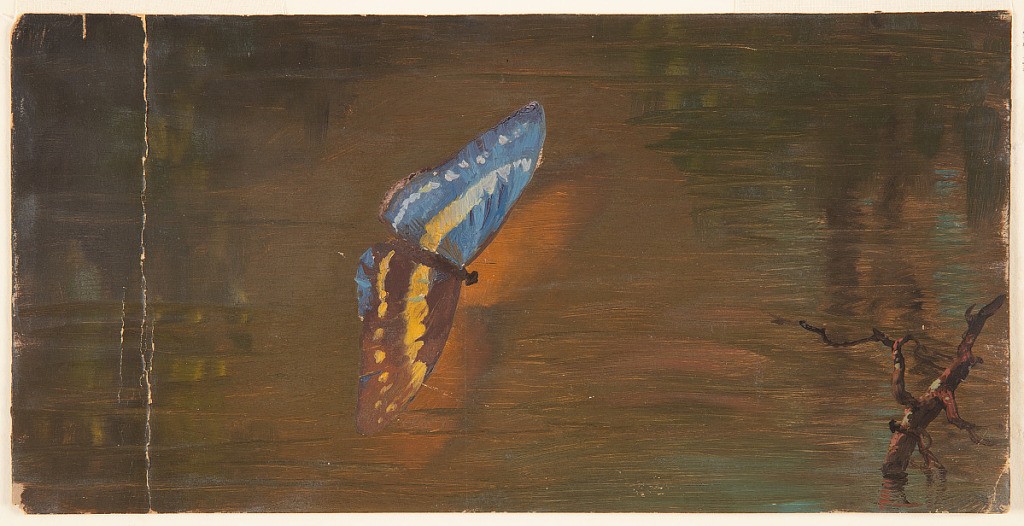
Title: Butterfly over Water
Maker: Frederic Edwin Church, American, 1826–1900
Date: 1865–75
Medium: Brush and oil on tan paperboard
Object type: Drawing
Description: Sketch of a butterfly floating over water, likely at dusk. The butterfly has a blue and a nearly black wing, both with yellow bands, and reflects a tint of orange in the water below. At lower right, a semi-submerged tree branch with moss on it catches the red light of the setting sun. Nearby trees and vegetation are reflected in the rippling water.